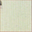
Piece: xx